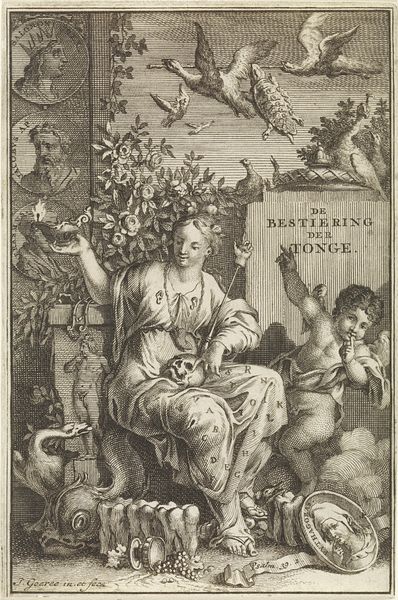
Titel: Allegorie op de spraak
Künstler: Jan Goeree
Standort: Amsterdam
Institution: Rijksmuseum
Schlagwörter: frau, tiere, tuch, schädel, vögel, kelch, engel, putto, relief, schrift, schwan, könig, wein, schild, druck, schraffur, radierung, stich, buchstaben, kreise, totenkopf, natura, medaille, schildkröte, medaillons, bestie, ganz, die bestie ring der tonge, putp